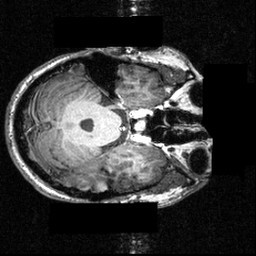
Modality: T1w
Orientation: axial
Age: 22
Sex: male
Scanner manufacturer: siemens
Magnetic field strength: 3.951 T
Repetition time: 1.5 s
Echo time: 0.00335 s